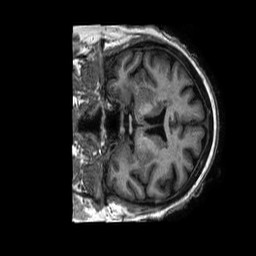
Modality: T1w
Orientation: coronal
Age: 58
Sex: female
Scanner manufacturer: philips
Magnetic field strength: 1.5 T
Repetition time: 0.008334 s
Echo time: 0.003823 s